Question: I have a DataGridView like this:

Now, In or else , with a button, I would like to move up or down one position the selected rows, how I could do it?. The multi selection requisite complicate me this.
The files that appear in the DataGridView will be combined into a single executable file, then, the files will be executed in the order of the "" column, so the "" value should be inmutable when moving rows up or down.
I'm not using any data source.
---
I've tried to analyze this sample from , it consists in some extension methods, but it takes a datatable and datasource, I don't have any dissapoint to use a datatable and datasource but just I don't know how to adapt the code-sample for my DataGridView.
Anyways the sample does not support multi selection:
<URL>
I also have seen some C# questions about this on StackOverflow but they asks for single row selection:
<URL>
<URL>
Then, I don't have an starting point, just these methods to move a SINGLE row that also does not preserve the value, if someone could guide me to extend the functionality for my needs:
Private Sub Button_MoveUp_Click(sender As Object, e As EventArgs) _
Handles Button_MoveUp.Click
'''
Me.MoveUpSelectedRows(Me.DataGridView_Files)
End Sub
Private Sub Button_MoveDown_Click(sender As Object, e As EventArgs) _
Handles Button_MoveDown.Click
Me.MoveDownSelectedRows(Me.DataGridView_Files)
End Sub
Private Sub MoveUpSelectedRows(ByVal dgv As DataGridView)
Dim curRowIndex As Integer = dgv.CurrentCell.RowIndex
Dim newRowIndex As Integer = curRowIndex - 1
Dim curColIndex As Integer = dgv.CurrentCell.ColumnIndex
Dim curRow As DataGridViewRow = dgv.CurrentRow
If (dgv.SelectedCells.Count > 0) AndAlso (newRowIndex >= 0) Then
With dgv
.Rows.Remove(curRow)
.Rows.Insert(newRowIndex, curRow)
.CurrentCell = dgv(curColIndex, newRowIndex)
End With
End If
End Sub
Private Sub MoveDownSelectedRows(ByVal dgv As DataGridView)
Dim curRowIndex As Integer = dgv.CurrentCell.RowIndex
Dim newRowIndex As Integer = curRowIndex + 1
Dim curColIndex As Integer = dgv.CurrentCell.ColumnIndex
Dim curRow As DataGridViewRow = dgv.CurrentRow
If (dgv.SelectedCells.Count > 0) AndAlso (dgv.Rows.Count > newRowIndex) Then
With dgv
.Rows.Remove(curRow)
.Rows.Insert(newRowIndex, curRow)
.CurrentCell = dgv(curColIndex, newRowIndex)
End With
End If
End Sub
'''
---
> UPDATE
I'm trying @Plutonix approach (with a little modification), the only problem is that it does not move properly the selected rows to UP direction.
Steps to reprduce the issue:
1. Select two rows that are together (eg. row index 2 and row index 3, NOT row index 2 and row index 4)
2. Try to move the rows to UP direction.
How I could fix it?.
'''
Public Enum MoveDirection As Integer
Up = -1
Down = 1
End Enum
Private Sub MoveRows(ByVal dgv As DataGridView, ByVal moveDirection As MoveDirection)
Dim rows As DataGridViewRowCollection = dgv.Rows
' row index
Dim thisRow As DataGridViewRow
' put selection back
Dim selectedRows As New List(Of Integer)
' max rows
Dim lastRowIndex As Integer =
If(dgv.AllowUserToAddRows,
rows.Count - 2,
rows.Count - 1)
For n As Integer = lastRowIndex To 0 Step -1
If Not rows(n).IsNewRow Then
If rows(n).Selected Then
selectedRows.Add(n)
MsgBox(n)
Select Case moveDirection
Case Main.MoveDirection.Down
If ((n + moveDirection) <= lastRowIndex) AndAlso (n + moveDirection >= 0) AndAlso rows(n + moveDirection).Selected = False Then
selectedRows(selectedRows.Count - 1) = (n + moveDirection)
thisRow = rows(n)
rows.Remove(thisRow)
rows.Insert(n + moveDirection, thisRow)
End If
Case Main.MoveDirection.Up
If ((n + moveDirection) <= lastRowIndex) Then
MsgBox(selectedRows(selectedRows.Count - 1))
selectedRows(selectedRows.Count - 1) = (n + moveDirection)
thisRow = rows(n)
rows.Remove(thisRow)
rows.Insert(n + moveDirection, thisRow)
End If
End Select
End If
End If
Next n
' reselect the original selected rows
For n As Integer = 0 To lastRowIndex
dgv.Rows(n).Selected = selectedRows.Contains(n)
' renumber the order (optional & unknown, but trivial)
dgv.Rows(n).Cells(0).Value = (n + 1)
Next n
End Sub
'''
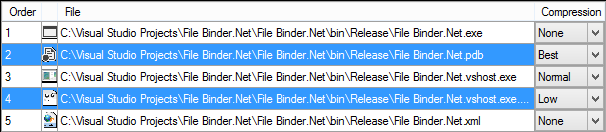
Answer: (Updated)
You need to iterate the rows collection, test if each is selected, then swap rows. In order to keep 2 selected rows from swapping with each other when they get to the top or bottom, a separate Up and Down method are needed.
'''
' list of hash codes of the selected rows
Private Function GetSelectedRows() As List(Of Integer)
Dim selR As New List(Of Integer)
' have to clear selected so the NEXT row
' doesnt cause odd behavior
For n As Integer = 0 To dgv.Rows.Count - 1
If dgv.Rows(n).IsNewRow = False AndAlso dgv.Rows(n).Selected Then
selR.Add(dgv.Rows(n).GetHashCode)
dgv.Rows(n).Selected = False
End If
Next
Return selR
End Function
' restore original selected rows
Private Sub SetSelectedRows(selRows As List(Of Integer))
For n As Integer = 0 To dgv.Rows.Count - 1
If dgv.Rows(n).IsNewRow = False Then
dgv.Rows(n).Selected = selRows.Contains(dgv.Rows(n).GetHashCode)
' reset Order col:
dgv.Rows(n).Cells(0).Value = n + 1
End If
Next
End Sub
Private Sub MoveRowsUp()
' short ref
Dim rows As DataGridViewRowCollection = dgv.Rows
' row index
Dim thisRow As DataGridViewRow
' put selection back
Dim selectedRows As List(Of Integer)
' max rows
Dim LastRow = If(dgv.AllowUserToAddRows, rows.Count - 2, rows.Count - 1)
selectedRows = GetSelectedRows()
For n As Int32 = 0 To LastRow
If rows(n).IsNewRow = False Then
If (selectedRows.Contains(rows(n).GetHashCode)) AndAlso (n - 1 >= 0) AndAlso
(selectedRows.Contains(rows(n - 1).GetHashCode) = False) Then
thisRow = rows(n)
rows.Remove(thisRow)
rows.Insert(n - 1, thisRow)
End If
End If
Next
SetSelectedRows(selectedRows)
End Sub
Private Sub MoveRowsDn()
Dim rows As DataGridViewRowCollection = dgv.Rows
Dim thisRow As DataGridViewRow
Dim selectedRows As New List(Of Integer)
Dim LastRow = If(dgv.AllowUserToAddRows, rows.Count - 2, rows.Count - 1)
selectedRows = GetSelectedRows()
For n As Int32 = LastRow To 0 Step -1
If rows(n).IsNewRow = False Then
If (selectedRows.Contains(rows(n).GetHashCode)) AndAlso (n + 1 <= LastRow) AndAlso
(selectedRows.Contains(rows(n + 1).GetHashCode) = False) Then
thisRow = rows(n)
rows.Remove(thisRow)
rows.Insert(n + 1, thisRow)
End If
End If
Next
SetSelectedRows(selectedRows)
End Sub
'''
Usage:
'''
MoveRowsUp()
' move down:
MoveRowsDn()
'''
Moving the rows causes the dgv to reset the selections. The methods first go thru and get a list of the HashCodes of the selected rows, then at the end resets each 'Row.Selected' property based on that.
The code changes the value of Cell(0) so the order and Order column match (which means the Order column value mutable).
Moving checks to see both if this row is at the end if the row at the destination is also selected. This prevents rows from swapping places when they get to the top or bottom.
Before:

After:

Note that when "Zalgo" got to the bottom (meaning 3 and 5 were selected), the other one could still move down one, so it did while "Ziggy" stayed put. The ability of "Ziggy(3)" to move down or not is based on the next row/index (only) - the next row is not beyond the bottom not selected so it can still move down 1, while "Zalgo (5)" could not.